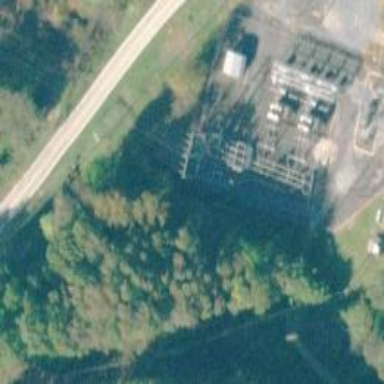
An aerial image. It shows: Distribution substation surrounded by fence.